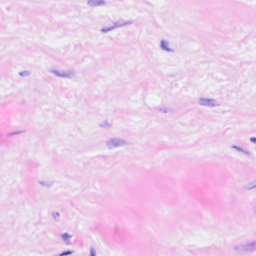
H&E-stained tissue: Breast